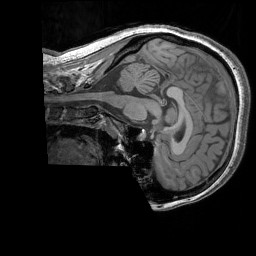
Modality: T1w
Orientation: sagittal
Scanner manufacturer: siemens
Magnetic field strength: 3 T
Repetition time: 1.83 s
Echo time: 0.00303 s